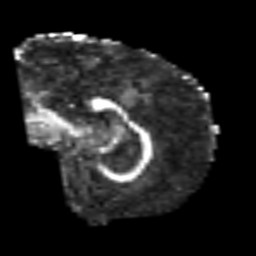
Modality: FA
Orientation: sagittal
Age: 54
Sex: male
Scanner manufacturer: siemens
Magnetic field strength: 3 T
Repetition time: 6.1 s
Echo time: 0.101 s